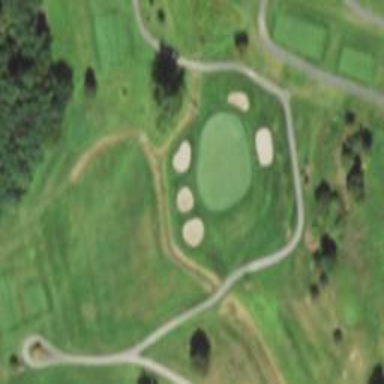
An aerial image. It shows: View of golf hole.